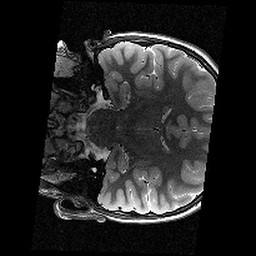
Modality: T2w
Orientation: coronal
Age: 13
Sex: female
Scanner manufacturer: siemens
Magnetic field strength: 3 T
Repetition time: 9.23 s
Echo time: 0.067 s